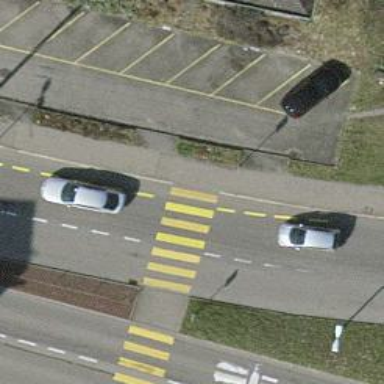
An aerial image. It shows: Marked zebra crossing with clear markings.